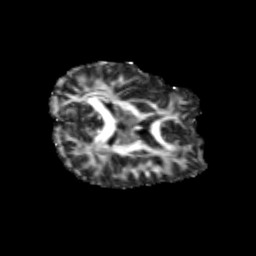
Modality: FA
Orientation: axial
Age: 26
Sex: female
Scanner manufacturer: siemens
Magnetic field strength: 3 T
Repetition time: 3.5 s
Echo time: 0.125 s